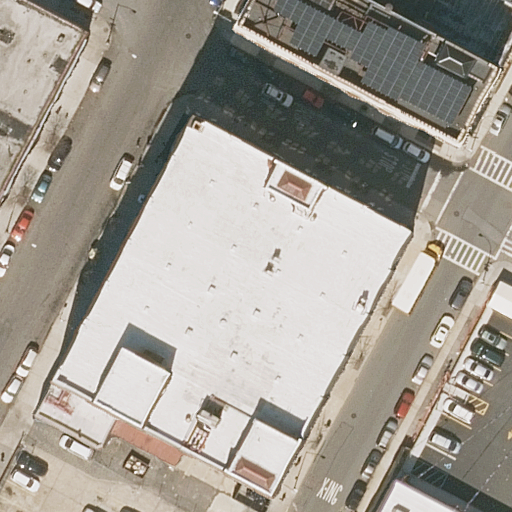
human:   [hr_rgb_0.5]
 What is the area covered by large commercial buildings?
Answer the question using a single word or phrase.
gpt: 0m2

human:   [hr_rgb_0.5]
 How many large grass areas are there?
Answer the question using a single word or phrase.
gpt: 0

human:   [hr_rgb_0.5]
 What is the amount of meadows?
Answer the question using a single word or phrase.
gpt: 0

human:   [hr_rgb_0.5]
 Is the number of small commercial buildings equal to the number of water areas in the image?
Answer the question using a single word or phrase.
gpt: yes

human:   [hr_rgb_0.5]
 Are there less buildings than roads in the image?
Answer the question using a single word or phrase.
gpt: no

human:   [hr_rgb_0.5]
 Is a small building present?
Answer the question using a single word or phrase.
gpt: yes

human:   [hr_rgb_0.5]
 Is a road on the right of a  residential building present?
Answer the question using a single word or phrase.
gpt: yes

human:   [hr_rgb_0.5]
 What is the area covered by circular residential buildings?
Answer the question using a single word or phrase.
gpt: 0m2

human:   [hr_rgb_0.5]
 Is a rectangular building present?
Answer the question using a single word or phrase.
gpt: yes

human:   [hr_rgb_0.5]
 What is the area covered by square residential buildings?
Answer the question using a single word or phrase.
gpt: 0m2

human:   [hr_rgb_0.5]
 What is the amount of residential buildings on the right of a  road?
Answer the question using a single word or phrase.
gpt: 4

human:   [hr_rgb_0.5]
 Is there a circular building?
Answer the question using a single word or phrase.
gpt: no

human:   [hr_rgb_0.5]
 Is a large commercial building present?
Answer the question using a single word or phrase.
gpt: no

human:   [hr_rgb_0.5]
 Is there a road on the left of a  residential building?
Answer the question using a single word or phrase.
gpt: yes

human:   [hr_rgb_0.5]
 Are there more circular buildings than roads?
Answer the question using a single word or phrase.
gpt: no

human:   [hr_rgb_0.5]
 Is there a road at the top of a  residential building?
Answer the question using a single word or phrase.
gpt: yes

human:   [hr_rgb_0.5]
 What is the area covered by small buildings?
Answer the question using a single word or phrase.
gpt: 49m2

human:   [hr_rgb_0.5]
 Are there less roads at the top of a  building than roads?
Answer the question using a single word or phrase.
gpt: yes

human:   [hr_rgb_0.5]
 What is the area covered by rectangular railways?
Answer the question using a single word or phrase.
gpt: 0m2

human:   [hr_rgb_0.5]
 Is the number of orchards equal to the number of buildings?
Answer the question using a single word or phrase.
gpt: no

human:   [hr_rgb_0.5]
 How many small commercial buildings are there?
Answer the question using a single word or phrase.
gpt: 0

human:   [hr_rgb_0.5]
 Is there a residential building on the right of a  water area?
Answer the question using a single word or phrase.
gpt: no

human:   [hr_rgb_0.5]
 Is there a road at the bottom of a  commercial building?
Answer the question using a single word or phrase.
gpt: no

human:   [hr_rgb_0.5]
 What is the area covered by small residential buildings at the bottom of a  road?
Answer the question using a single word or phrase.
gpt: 47m2

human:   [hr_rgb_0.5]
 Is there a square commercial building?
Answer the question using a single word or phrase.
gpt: no

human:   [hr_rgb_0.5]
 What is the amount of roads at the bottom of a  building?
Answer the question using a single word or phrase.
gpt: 3

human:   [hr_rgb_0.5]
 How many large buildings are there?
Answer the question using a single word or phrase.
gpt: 2

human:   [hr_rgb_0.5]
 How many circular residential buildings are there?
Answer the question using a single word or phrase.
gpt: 0

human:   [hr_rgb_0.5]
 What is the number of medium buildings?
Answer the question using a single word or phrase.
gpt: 3

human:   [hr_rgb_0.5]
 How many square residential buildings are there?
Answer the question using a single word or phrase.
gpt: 0

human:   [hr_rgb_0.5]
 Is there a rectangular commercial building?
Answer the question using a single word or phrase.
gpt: no

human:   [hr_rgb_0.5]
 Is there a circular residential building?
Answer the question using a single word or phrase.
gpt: no

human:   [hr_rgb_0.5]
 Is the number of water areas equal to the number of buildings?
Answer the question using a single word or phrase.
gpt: no

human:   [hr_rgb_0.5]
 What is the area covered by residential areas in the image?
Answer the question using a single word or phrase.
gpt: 0m2

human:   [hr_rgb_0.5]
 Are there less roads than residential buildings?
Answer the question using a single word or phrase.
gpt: yes

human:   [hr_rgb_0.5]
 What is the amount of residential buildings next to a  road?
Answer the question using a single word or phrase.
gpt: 7